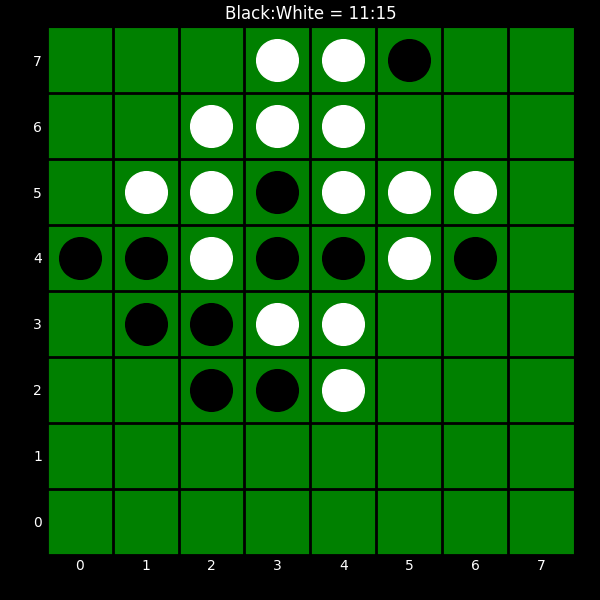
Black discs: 11
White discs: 15